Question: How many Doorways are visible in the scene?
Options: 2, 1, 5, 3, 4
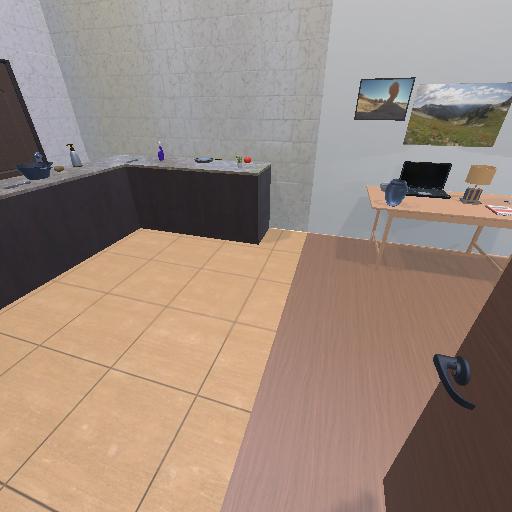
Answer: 2